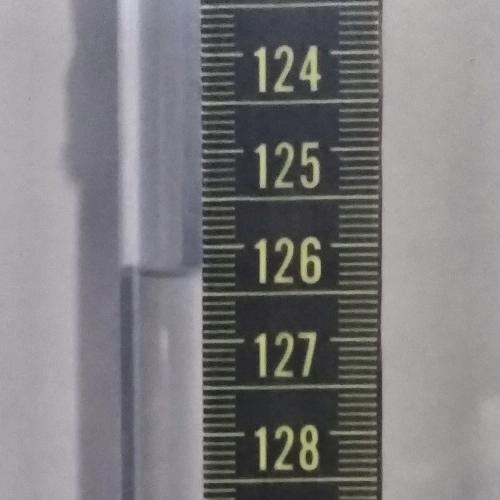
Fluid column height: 126.3 cm